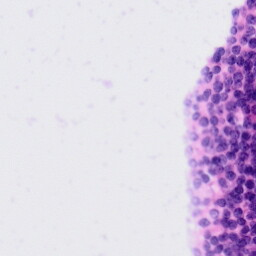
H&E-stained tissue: Tonsil